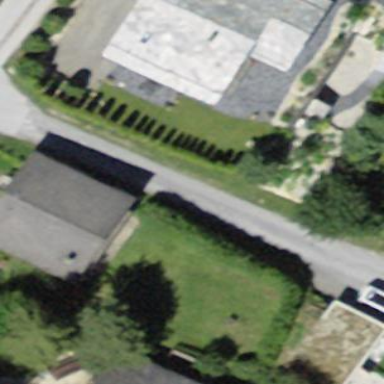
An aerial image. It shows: Detached building.